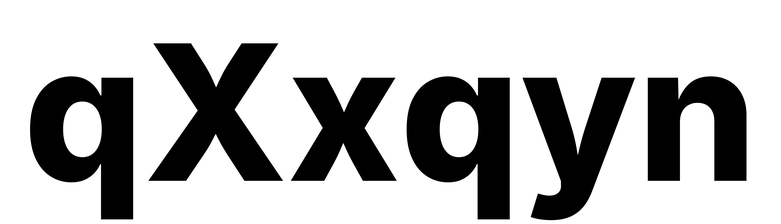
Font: Inter_ExtraBold